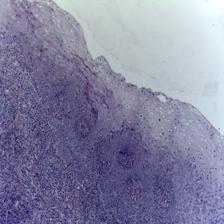
Diagnosis: OSCC